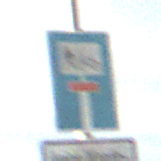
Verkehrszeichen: SackgasseRadverkehrFussgaengerDurchlaessig
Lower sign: HinweisGeaenderteVorfahrtVerkehrsfuehrungVerkehrsregelung3
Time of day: SunriseSunset
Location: Outdoor (Nature)
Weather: PartlyCloudy
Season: Summer
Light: Natural